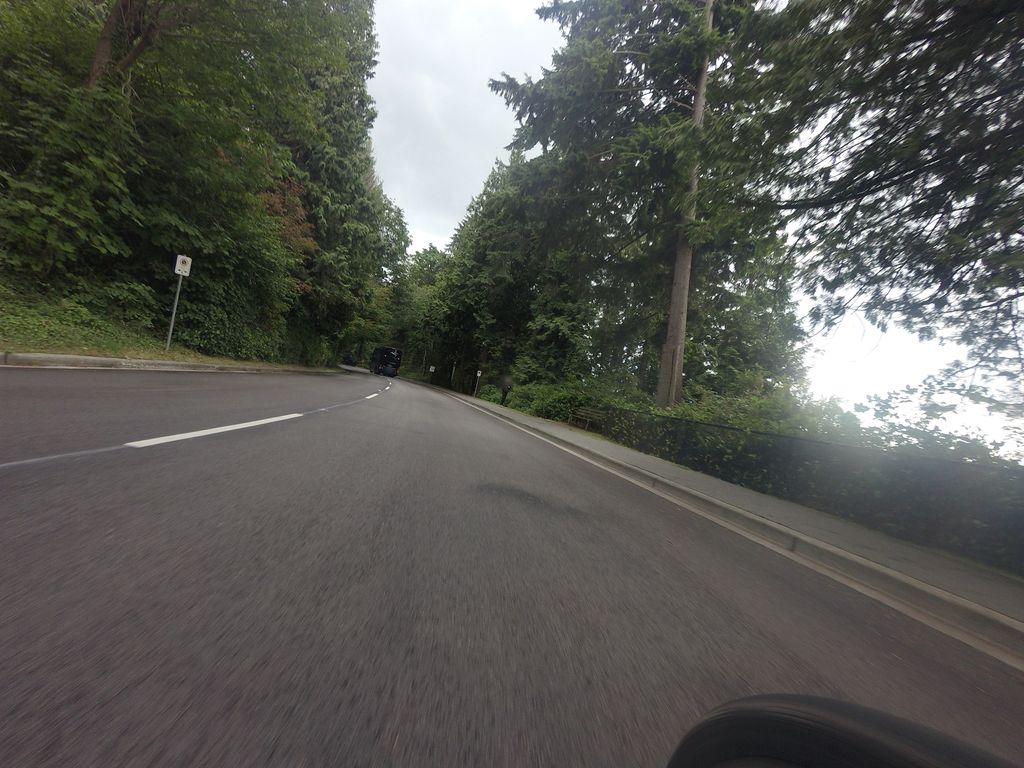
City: vancouver